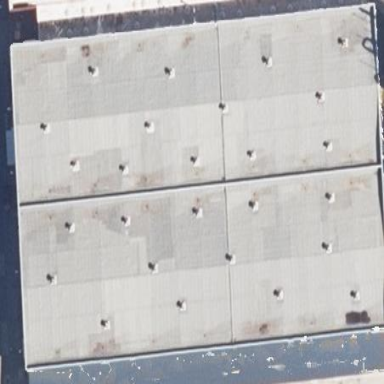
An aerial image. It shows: Industrial building.